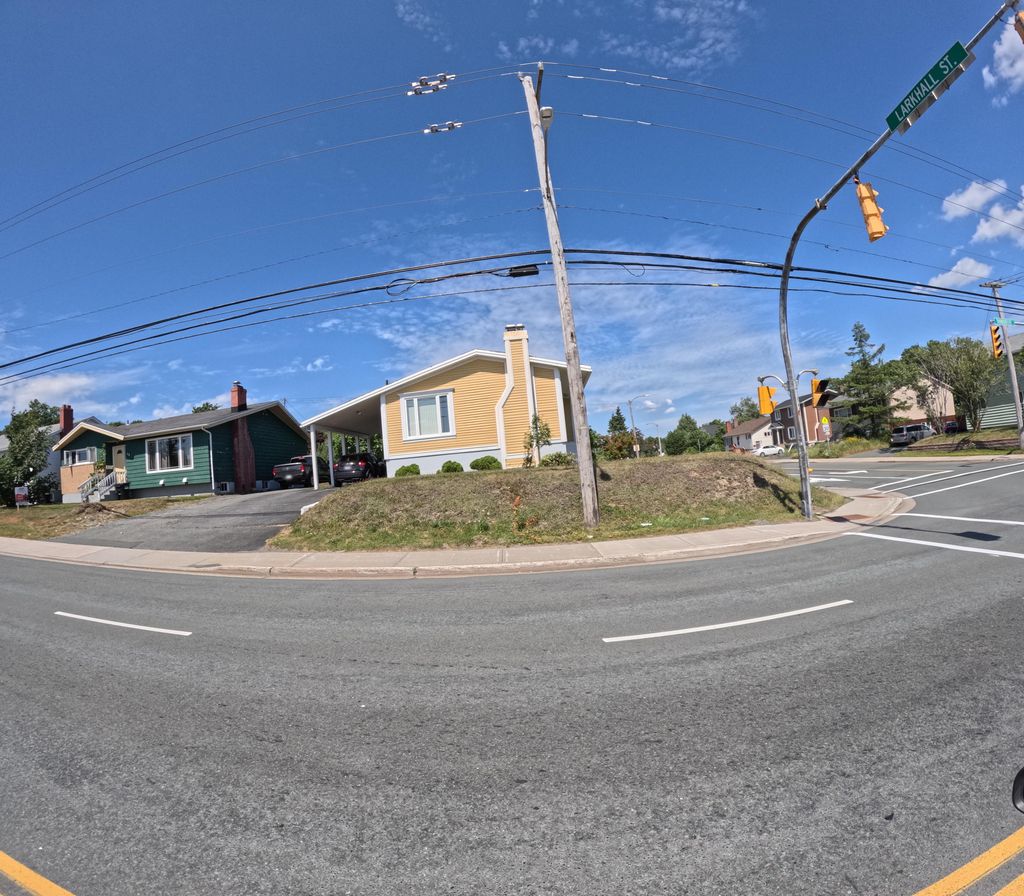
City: st_johns